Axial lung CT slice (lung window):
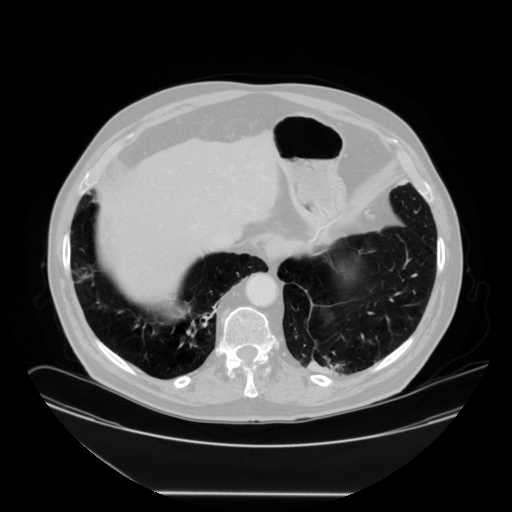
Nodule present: no